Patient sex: M
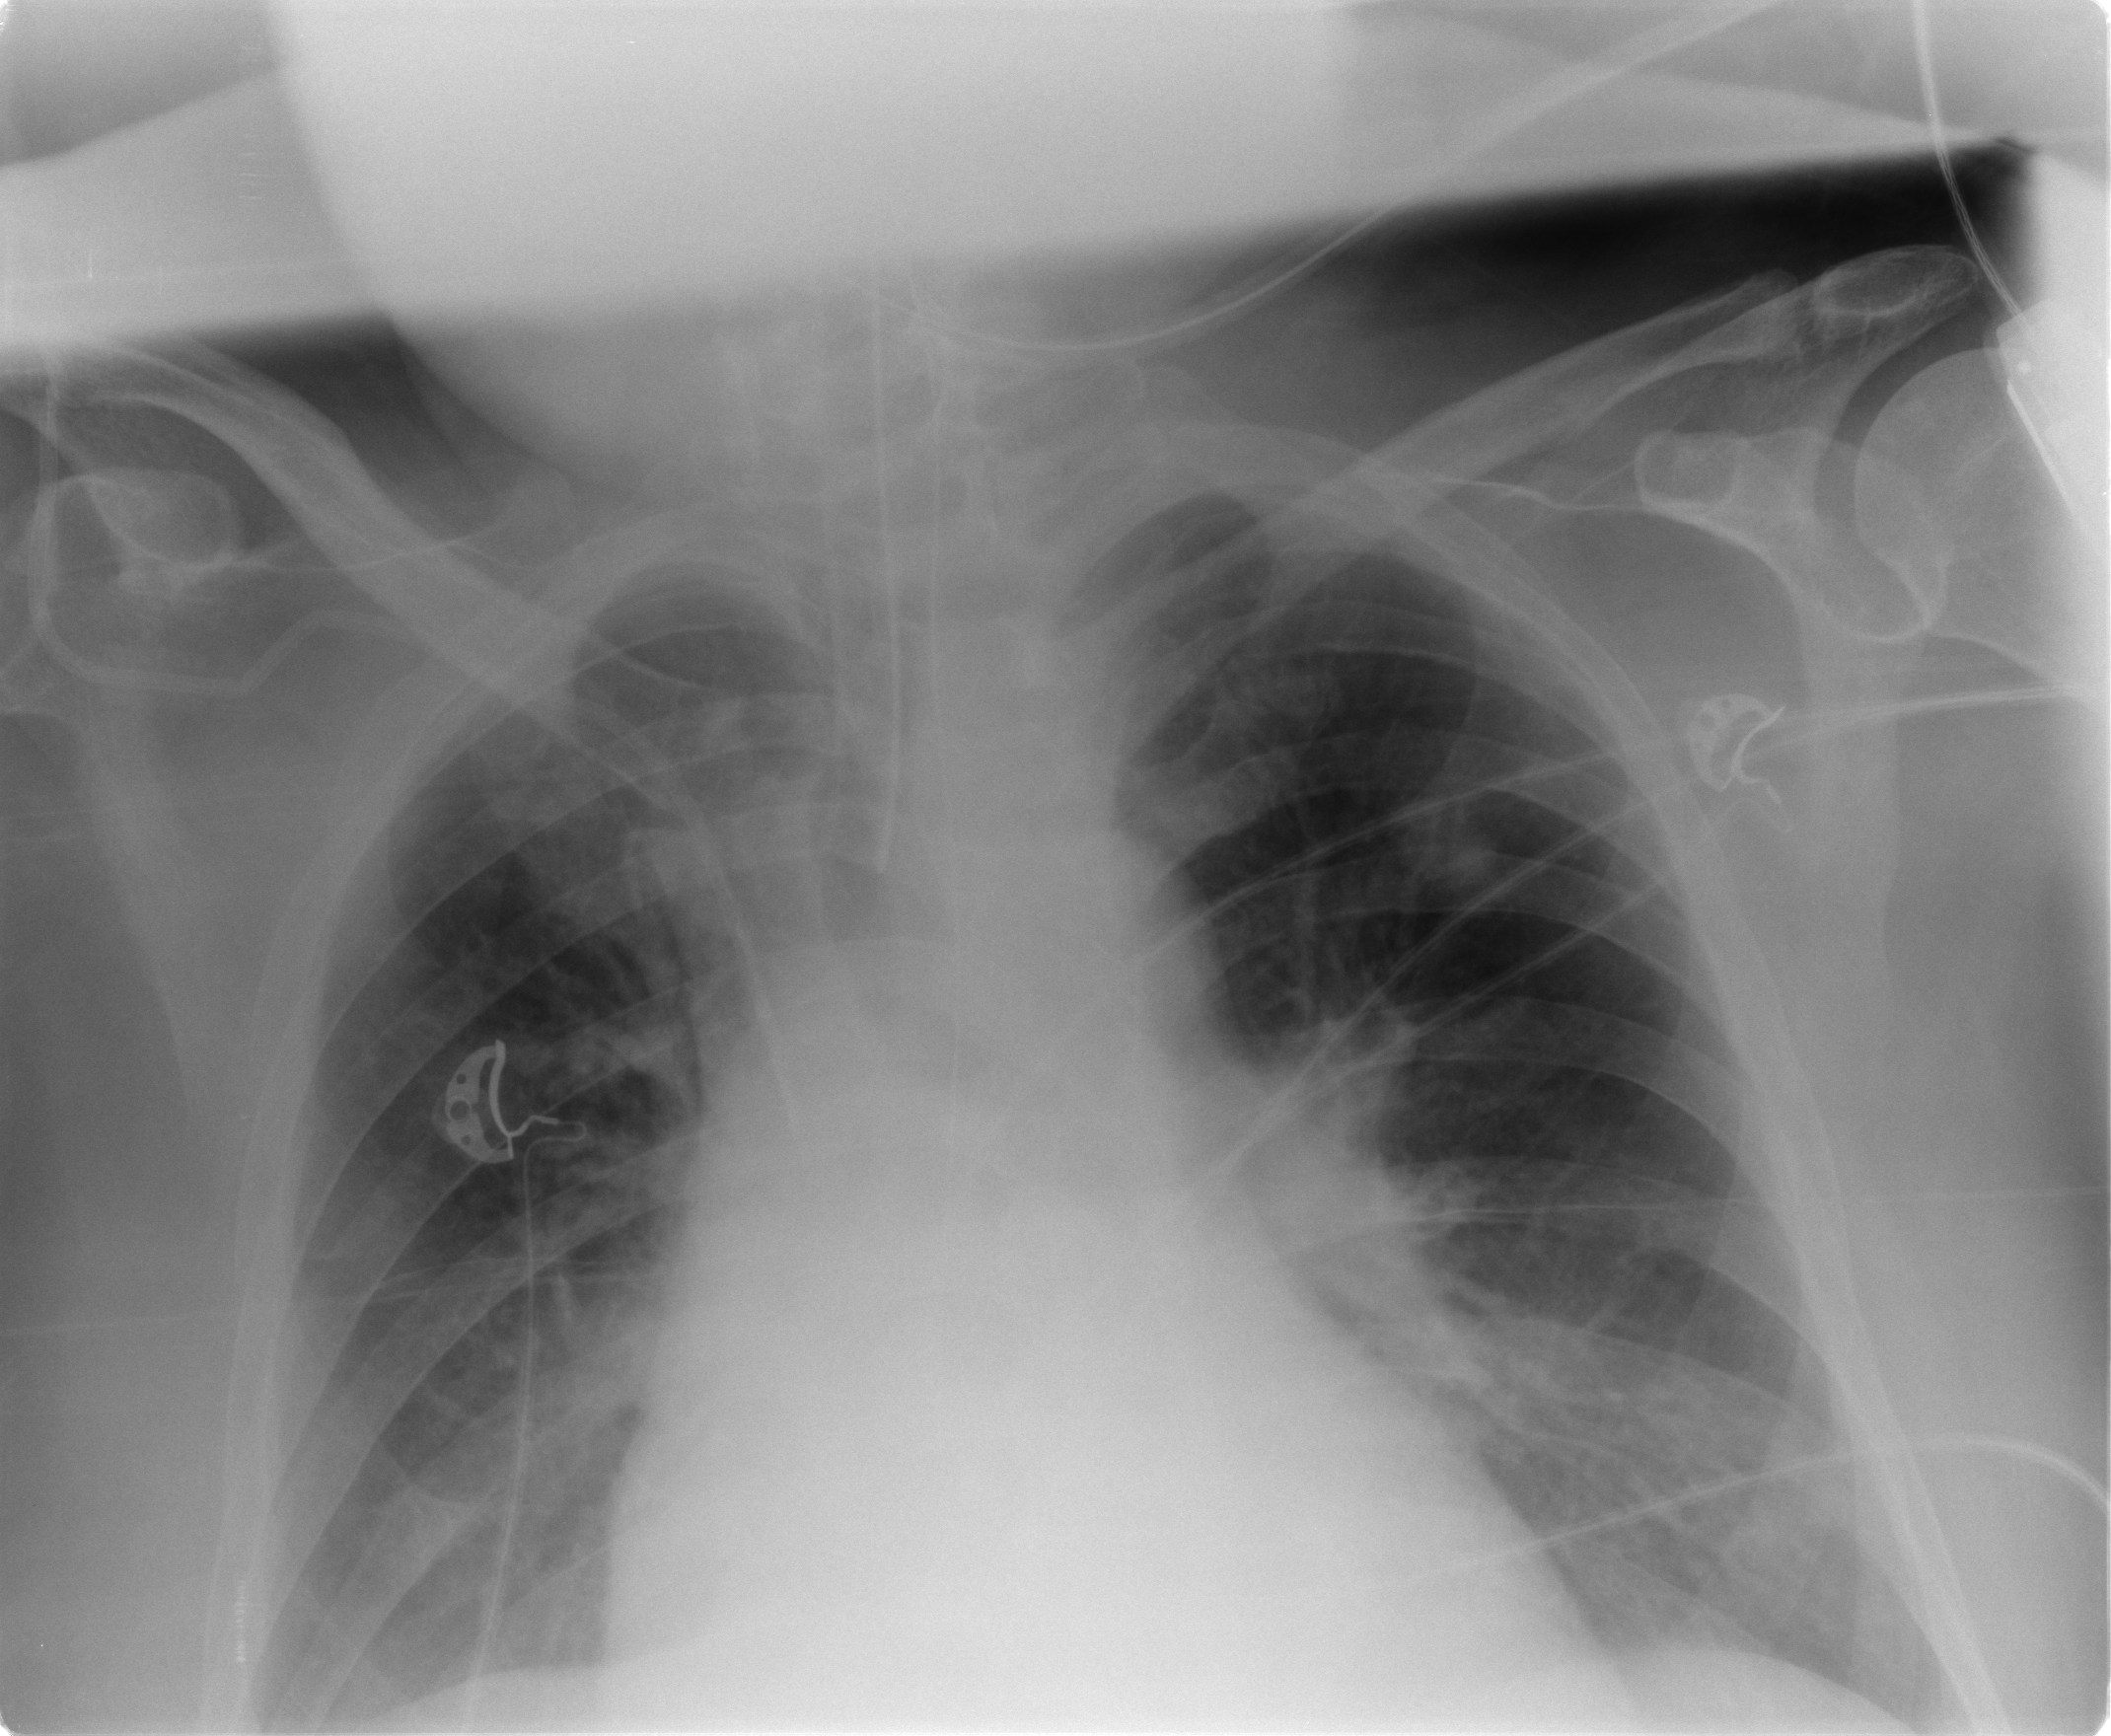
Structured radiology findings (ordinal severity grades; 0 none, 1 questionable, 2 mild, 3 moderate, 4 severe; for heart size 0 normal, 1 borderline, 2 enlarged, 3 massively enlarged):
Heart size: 2
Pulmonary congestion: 0
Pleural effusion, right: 0
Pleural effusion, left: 2
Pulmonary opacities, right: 0
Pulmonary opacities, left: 1
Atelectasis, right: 0
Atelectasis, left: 0